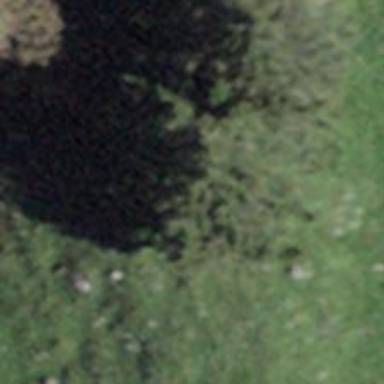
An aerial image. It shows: Single tag "natural: tree."